Current action and preconditions to check: trajectory_clear

Your task: For each precondition in the list above, predict whether it will hold at this action.

Consider the current scene as observed from the mobile robot's camera, and analyze the predicted future states of all dynamic agents (e.g., people, animals, vehicles, or any moving entities) within the NEXT SECOND.

IMPORTANT: Only answer "very likely" if you are absolutely certain—based on strong, clear evidence—that a dynamic agent will violate the precondition in the predicted future state. Do NOT answer "very likely" for unlikely, ambiguous, or low-probability risks.

Ask yourself for each precondition: Is there a high probability, with clear and convincing evidence, that the predicted future states of any dynamic agent will interfere with the predicted future state of the currently executing action within the NEXT SECOND, causing that precondition to fail?

Assess the risk level based on these predictions. Use "likely" or "very likely" if motions create a clear risk of interference.

Use "neutral" or "improbable" if agents are nearby but their predicted paths are clearly diverging or non-conflicting.

Failure Risk Categories: "very improbable", "improbable", "neutral", "likely", "very likely"

Answer Format: Output ONLY the probability_of_failure value from these categories: "very improbable", "improbable", "neutral", "likely", "very likely"

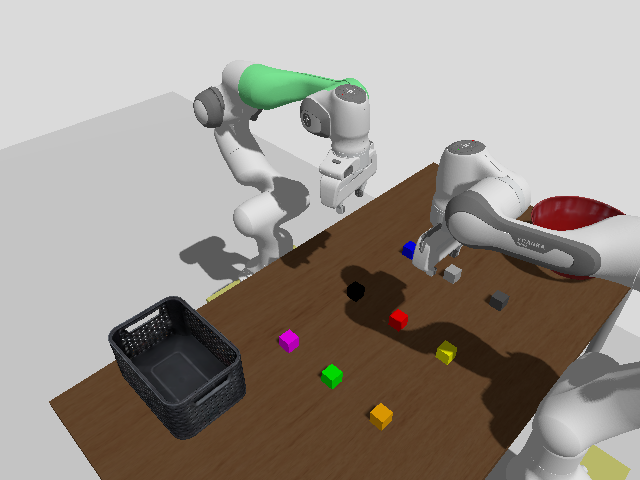

Answer: neutral